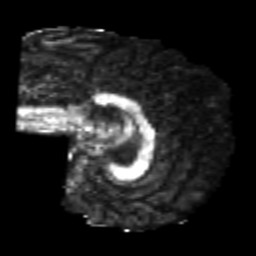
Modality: FA
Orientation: sagittal
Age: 26
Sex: female
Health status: healthy
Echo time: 0.074 s